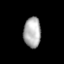
Tissue: lung
Cell type: Endothelial cells
Senescence score: 0.6649
Nuclear area (px): 513
Mean DAPI intensity: 174.086